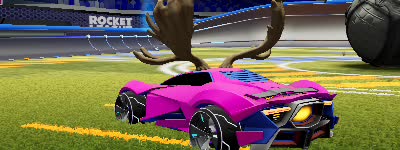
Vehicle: werewolf